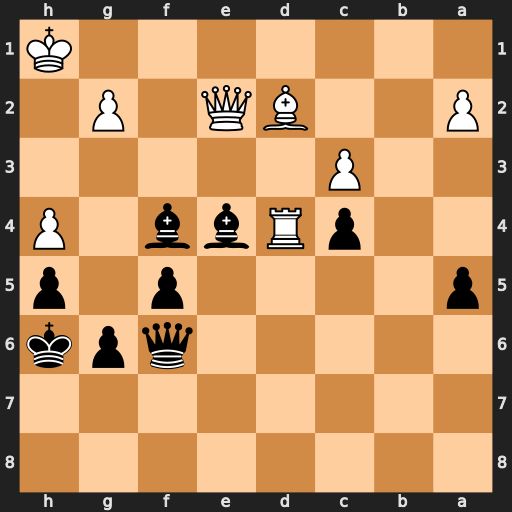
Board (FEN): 8/8/5qpk/p4p1p/2pRbb1P/2P5/P2BQ1P1/7K
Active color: b
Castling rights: -
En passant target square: -
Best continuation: Qxh4+ Kg1 Qh2+